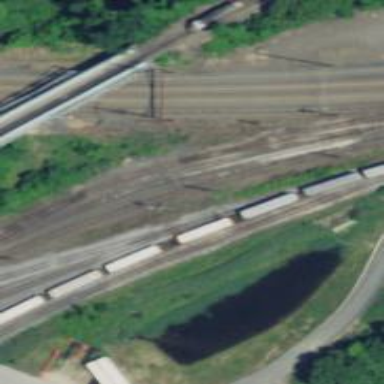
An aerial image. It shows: Railway siding for service.